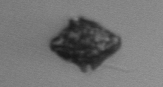
Label: Kryptoperidinium_triquetrum